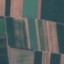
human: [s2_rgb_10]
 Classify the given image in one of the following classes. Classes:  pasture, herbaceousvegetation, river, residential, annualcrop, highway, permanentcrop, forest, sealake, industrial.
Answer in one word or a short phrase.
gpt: AnnualCrop